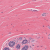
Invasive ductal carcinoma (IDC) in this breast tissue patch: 0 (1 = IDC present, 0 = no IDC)